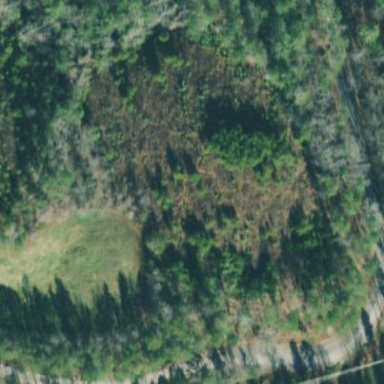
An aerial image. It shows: Clearcut area with scrub vegetation.